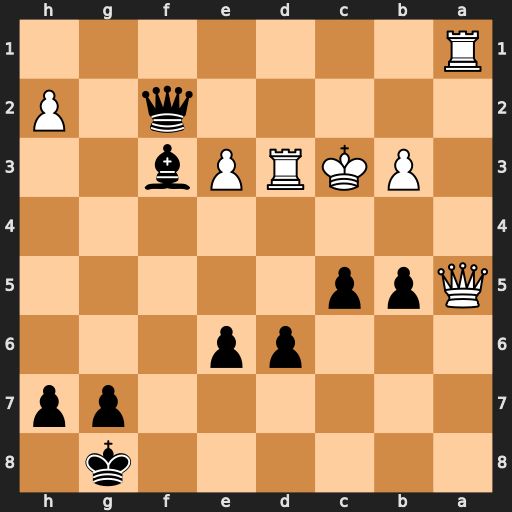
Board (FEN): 6k1/6pp/3pp3/Qpp5/8/1PKRPb2/5q1P/R7
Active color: b
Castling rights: -
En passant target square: -
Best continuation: b4+ Kc4 Qc2+ Kb5 Qxd3+